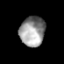
Tissue: prostate
Cell type: T cells
Senescence score: 0.3529
Nuclear area (px): 737
Mean DAPI intensity: 149.959